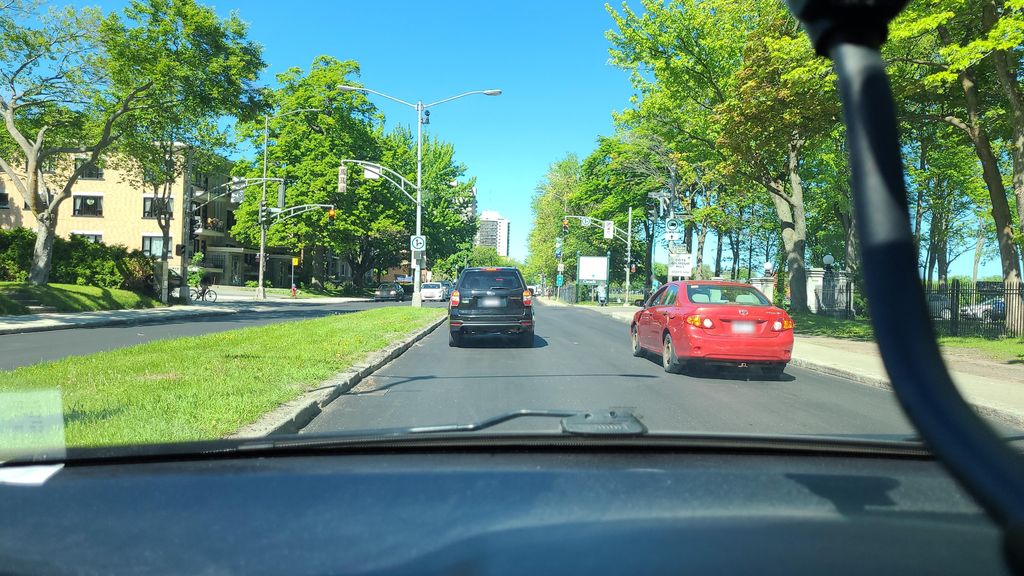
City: quebec_city